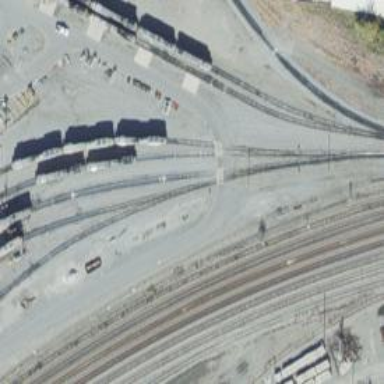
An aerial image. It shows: Railway level crossing.